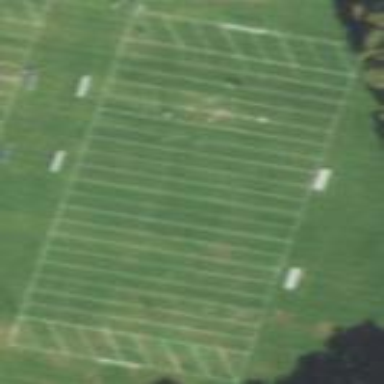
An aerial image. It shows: American football pitch.